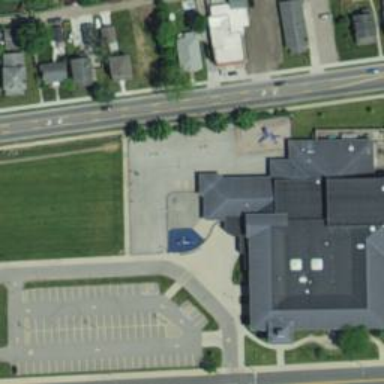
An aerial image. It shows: Elementary school.